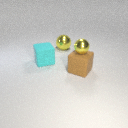
large brown rubber cube to the right of large cyan rubber cube